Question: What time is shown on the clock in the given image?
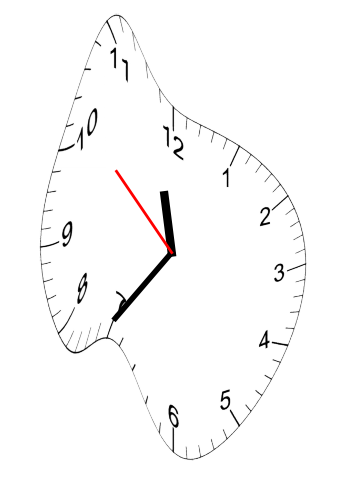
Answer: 11:35:52